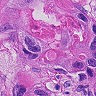
Metastatic tissue present: yes